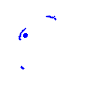
Particle: electron